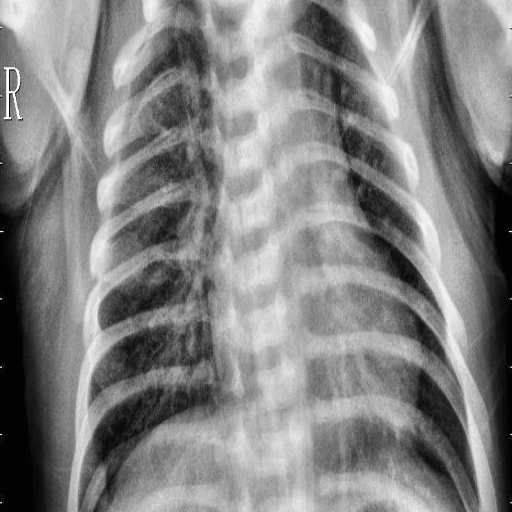
Finding: PNEUMONIA